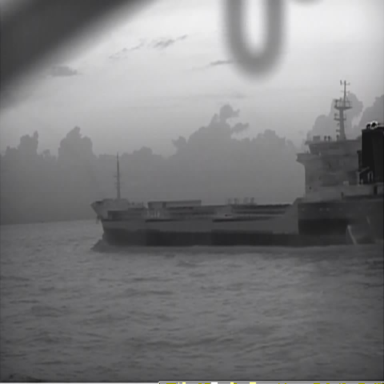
There is a liner in the infrared image.